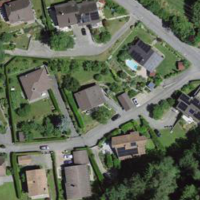
EUNIS habitat code: 55
Species observed at this site:
Dendrocopos major
Ichthyosaura alpestris
Cyanistes caeruleus
Turdus merula